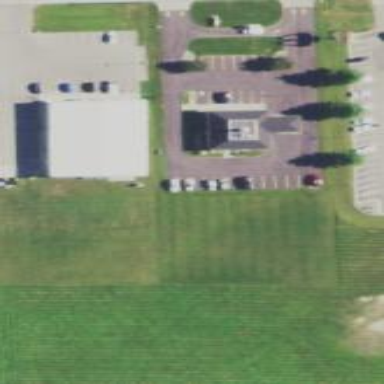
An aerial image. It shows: Parking area.